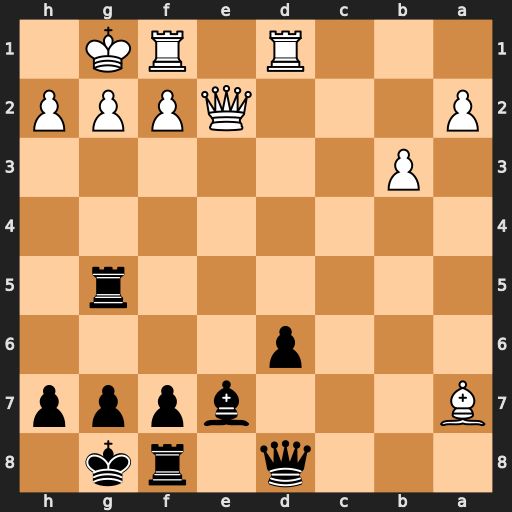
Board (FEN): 3q1rk1/B3bppp/3p4/6r1/8/1P6/P3QPPP/3R1RK1
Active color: b
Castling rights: -
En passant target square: -
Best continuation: Qa8 g3 Qxa7